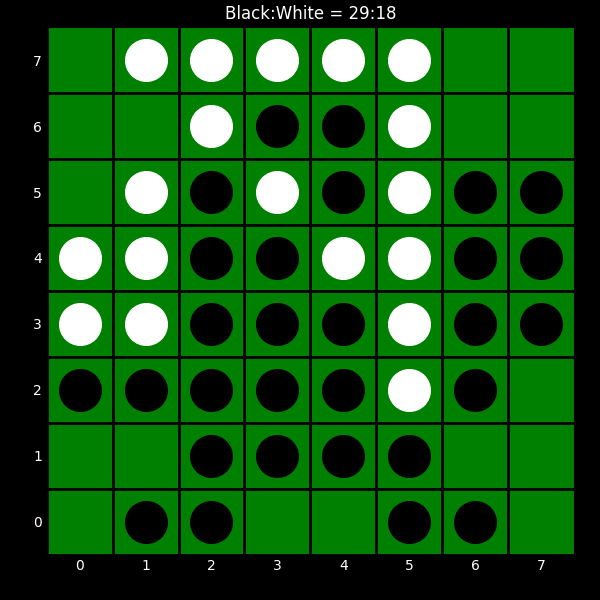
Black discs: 29
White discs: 18